Aerial crown-view tile of a tropical tree (Barro Colorado Island, Panama), acquired 20250818:
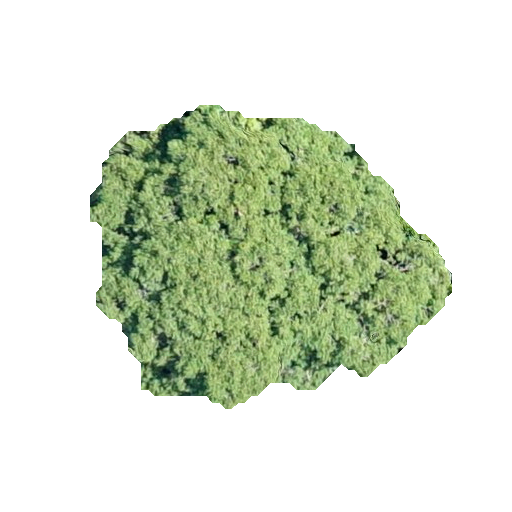
Species: Astronium graveolens
GBIF accepted scientific name: Astronium graveolens
Crown area: 111.202 m²